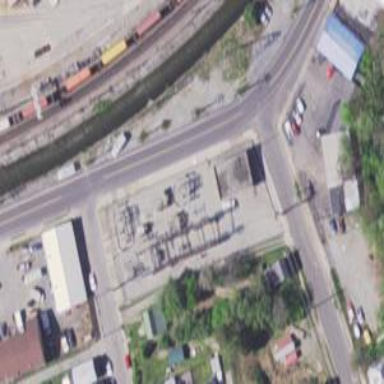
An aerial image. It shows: Distribution level power substation enclosed by fence.